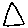
Label: triangle